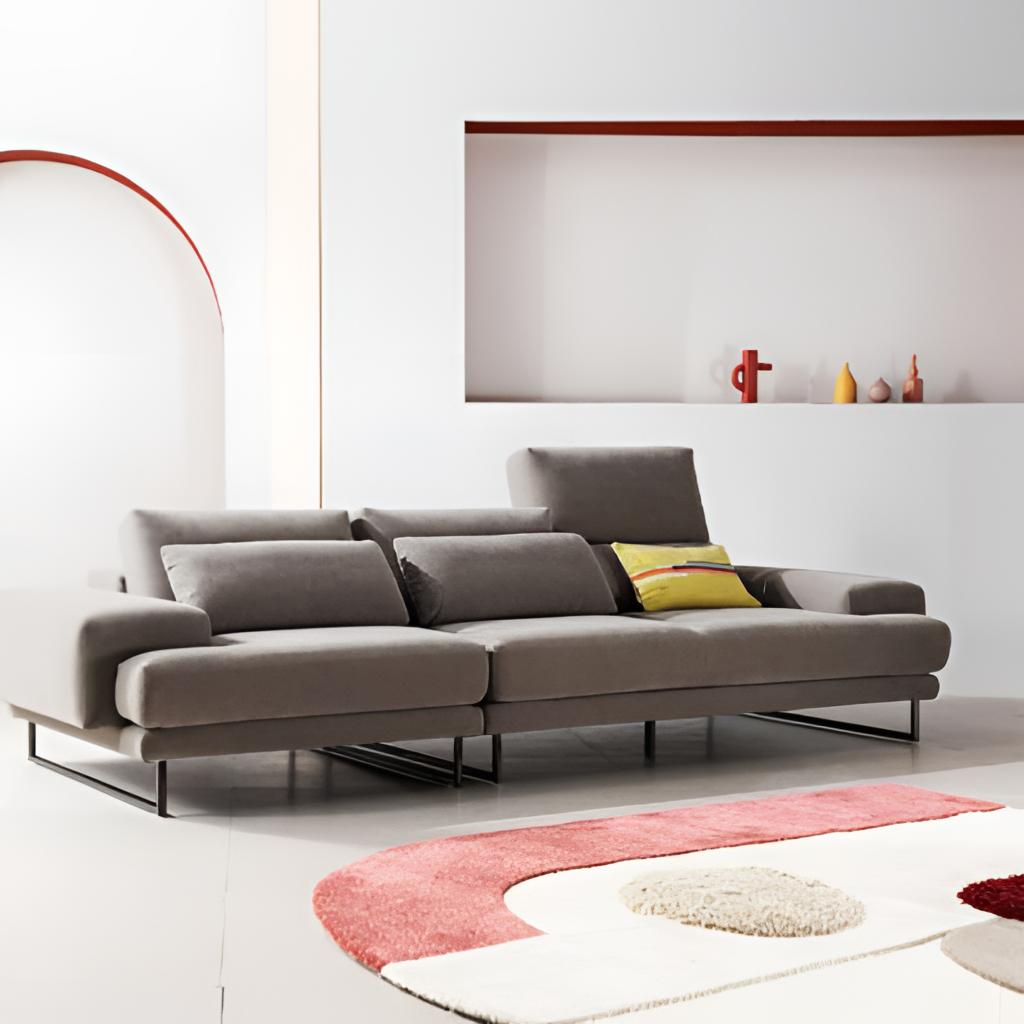
living room, gray fabric sectional sofa, tile flooring, with large square pattern, paint wallpaper, with solid pattern, contemporary